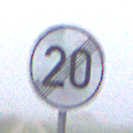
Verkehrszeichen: EndeGeschwindigkeit20
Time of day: MorningAfternoon
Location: Outdoor (RoadRail)
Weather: Overcast
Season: NotSpecified
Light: Natural